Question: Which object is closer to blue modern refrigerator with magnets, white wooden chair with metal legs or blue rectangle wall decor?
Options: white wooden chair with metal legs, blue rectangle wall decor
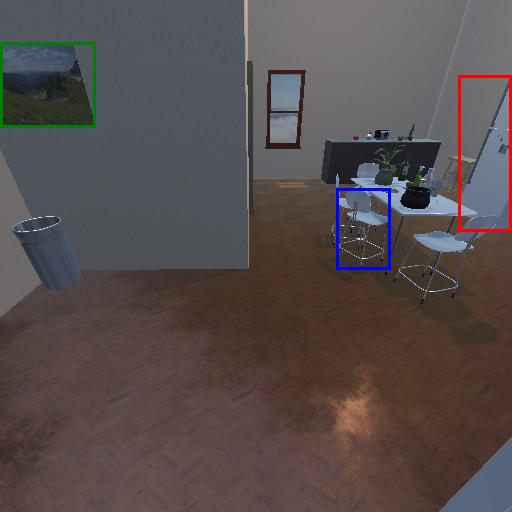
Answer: white wooden chair with metal legs